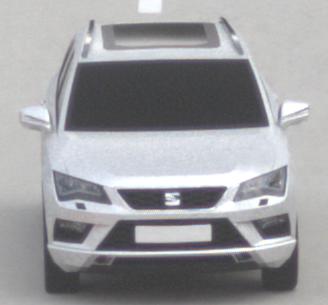
Make: SEAT
Model: Ateca 1.0 TSI Ecomotive
Detailed model: Ateca (5FP)
Model produced from: 2016/08
Model produced until: 2018/08
Doors: 5
Color: white
Road condition: dry road
Daytime: morning or afternoon
Contrast: low contrast